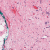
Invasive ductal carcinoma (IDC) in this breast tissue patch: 1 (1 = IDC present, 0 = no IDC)